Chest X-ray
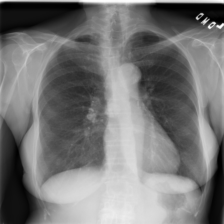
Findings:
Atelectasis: negative
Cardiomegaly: negative
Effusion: negative
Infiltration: negative
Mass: positive
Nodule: negative
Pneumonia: negative
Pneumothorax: negative
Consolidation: negative
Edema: negative
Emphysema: negative
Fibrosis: negative
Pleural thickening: negative
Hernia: negative